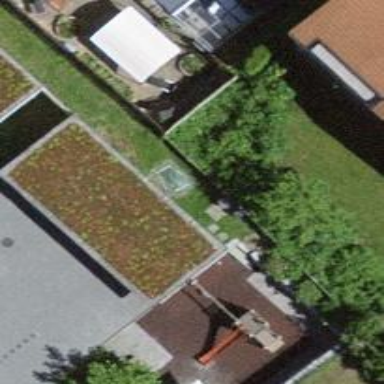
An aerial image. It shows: View of roof of building.